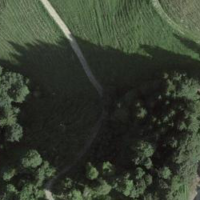
EUNIS habitat code: 41
Species observed at this site:
Bombus terrestris